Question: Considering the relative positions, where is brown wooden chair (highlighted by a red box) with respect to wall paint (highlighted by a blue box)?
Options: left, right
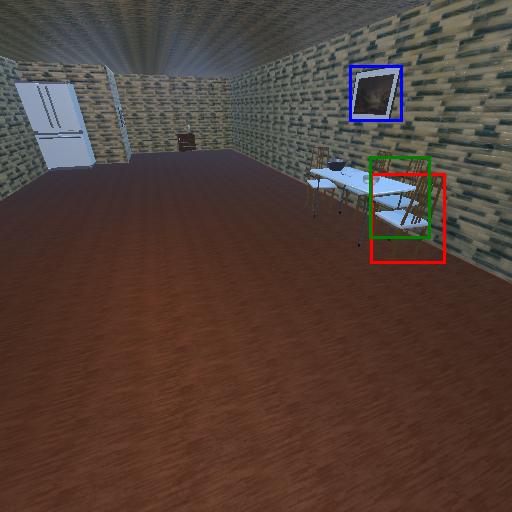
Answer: left